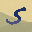
Label: 5